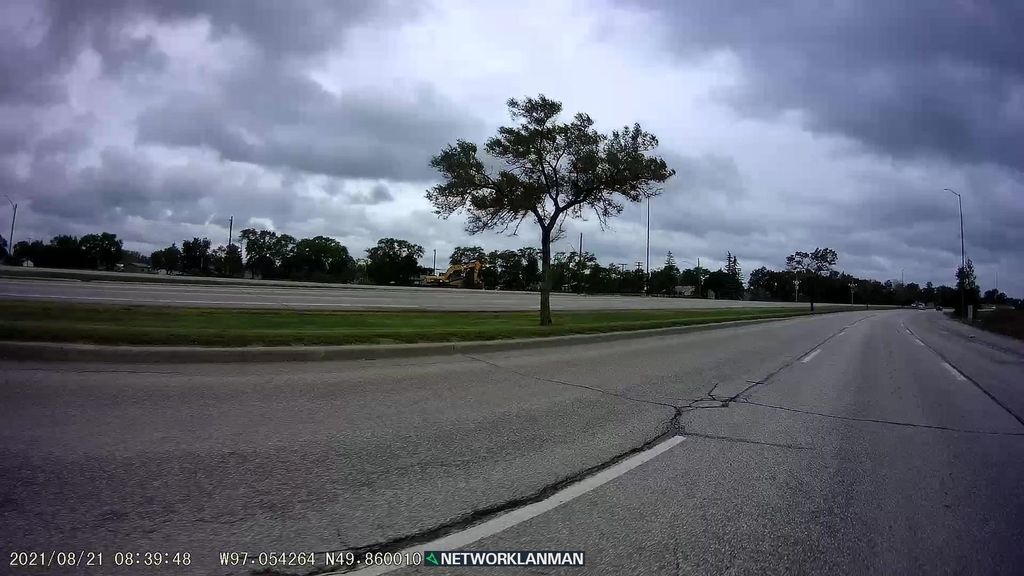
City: winnipeg